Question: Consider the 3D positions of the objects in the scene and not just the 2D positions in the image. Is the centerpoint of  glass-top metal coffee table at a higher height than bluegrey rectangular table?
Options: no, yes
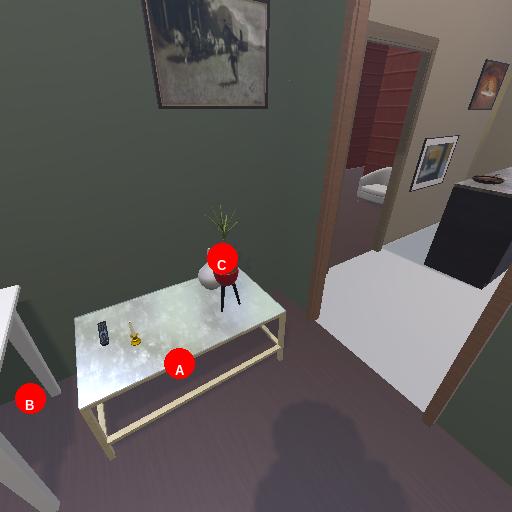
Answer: no